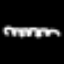
Label: squiggle